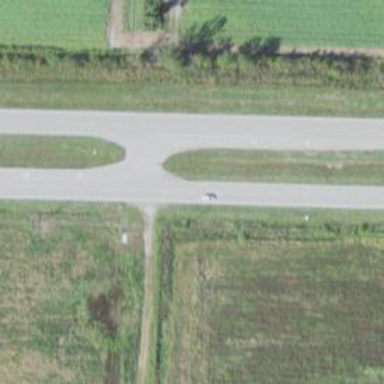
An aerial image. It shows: Trunk highway.